Question: I'm trying to configure code quality check with SonarQube in Jenkins. I've added in Jenkins Sonar - plugin and configured it in Manage Jenkins - Configure system - MSBuild SonarQube Runner
But when I try to buid my project with Jenkins, I get the error:
> FATAL: No SonarQube installation assigned for this job. There are 0
available installations that can be configured. If you want to
reassign a lot of jobs to a different SonarQube installation see
<URL>
Build step 'Invoke Standalone SonarQube Analysis' marked build as
failure channel stopped
The page cited in the error message has moved. The new URL is: <URL>
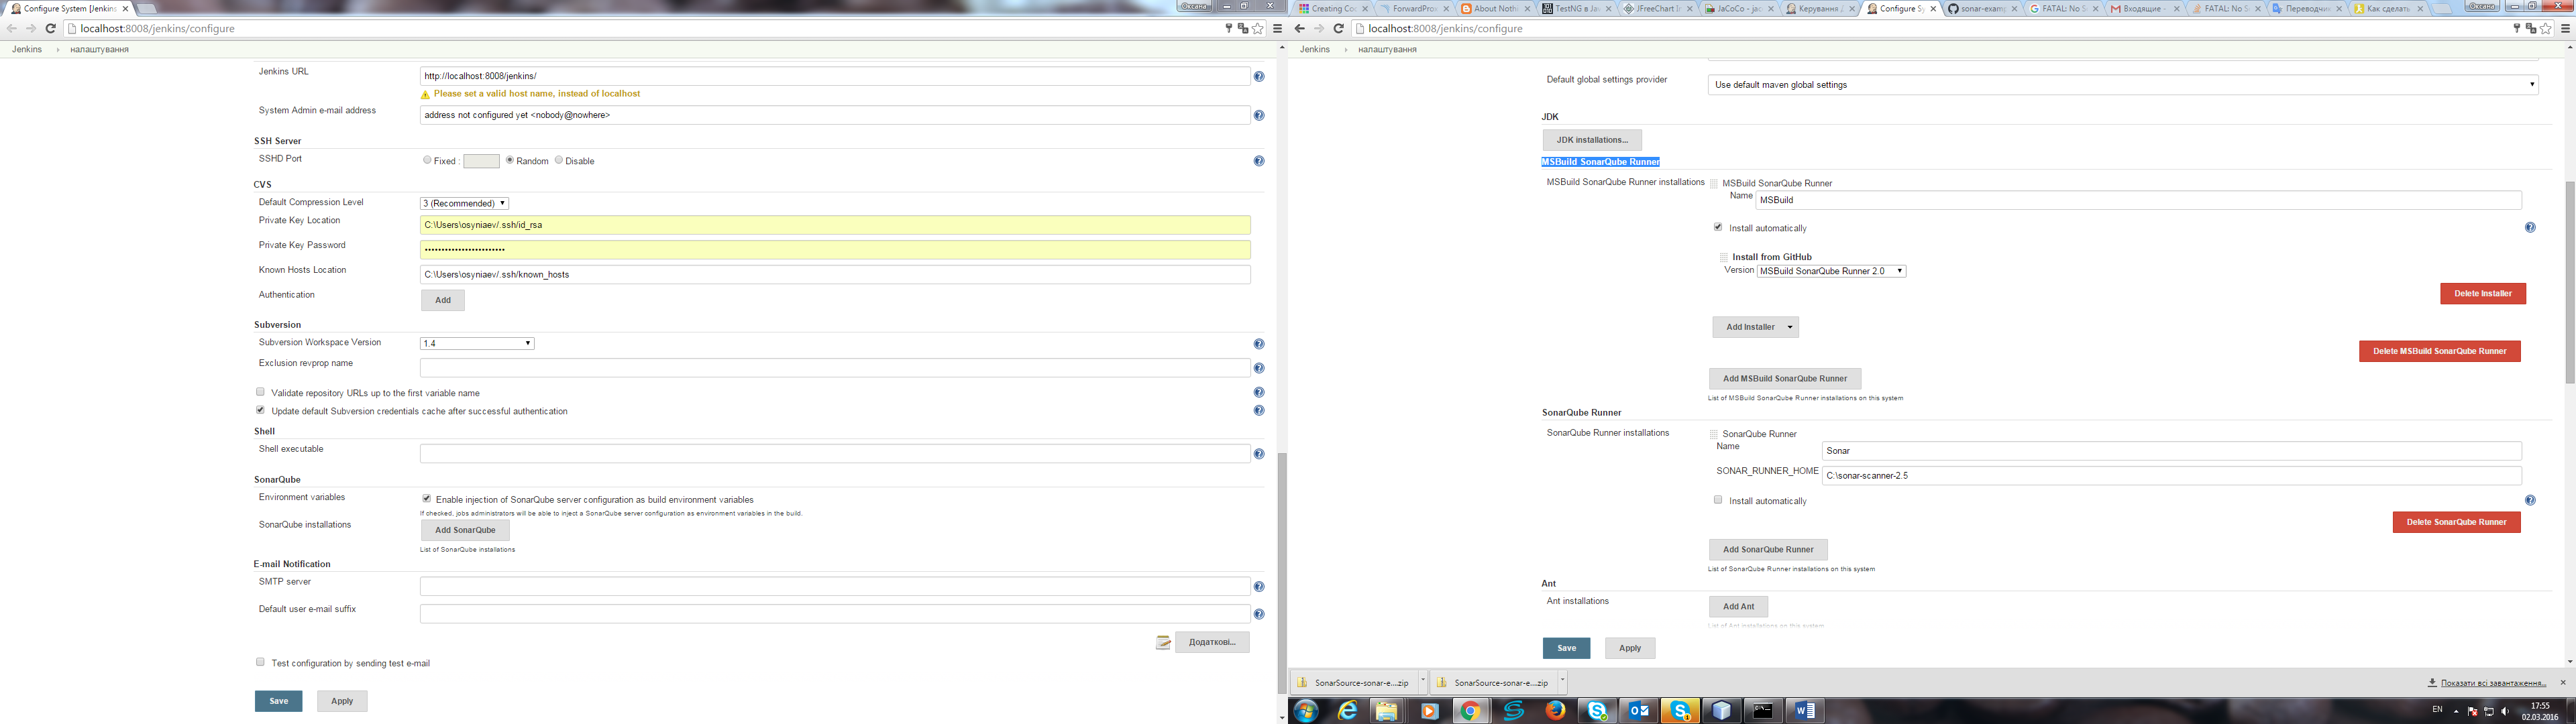
Answer: For Maven or Ant steps, you need to set the variables to point the scanner to the sonarqube server.
<URL>
For Standalone, you can define the sonar server installation directly.
<URL>
<URL>